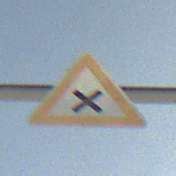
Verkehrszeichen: KreuzungOderEinmuendung
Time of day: MorningAfternoon
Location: Outdoor (Suburban)
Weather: PartlyCloudy
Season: NotSpecified
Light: Natural